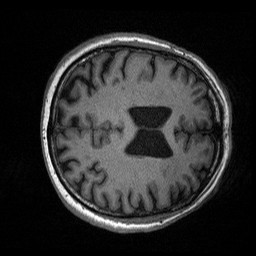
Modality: T1w
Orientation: axial
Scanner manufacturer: siemens
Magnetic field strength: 3 T
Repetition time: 2.3 s
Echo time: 0.00226 s